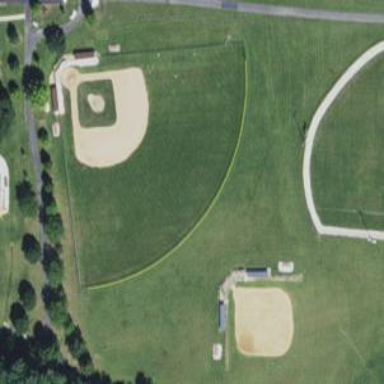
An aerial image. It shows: Baseball pitch for leisure land.